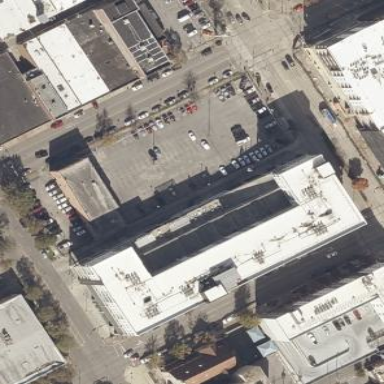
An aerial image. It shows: Multi-storey parking garage building.